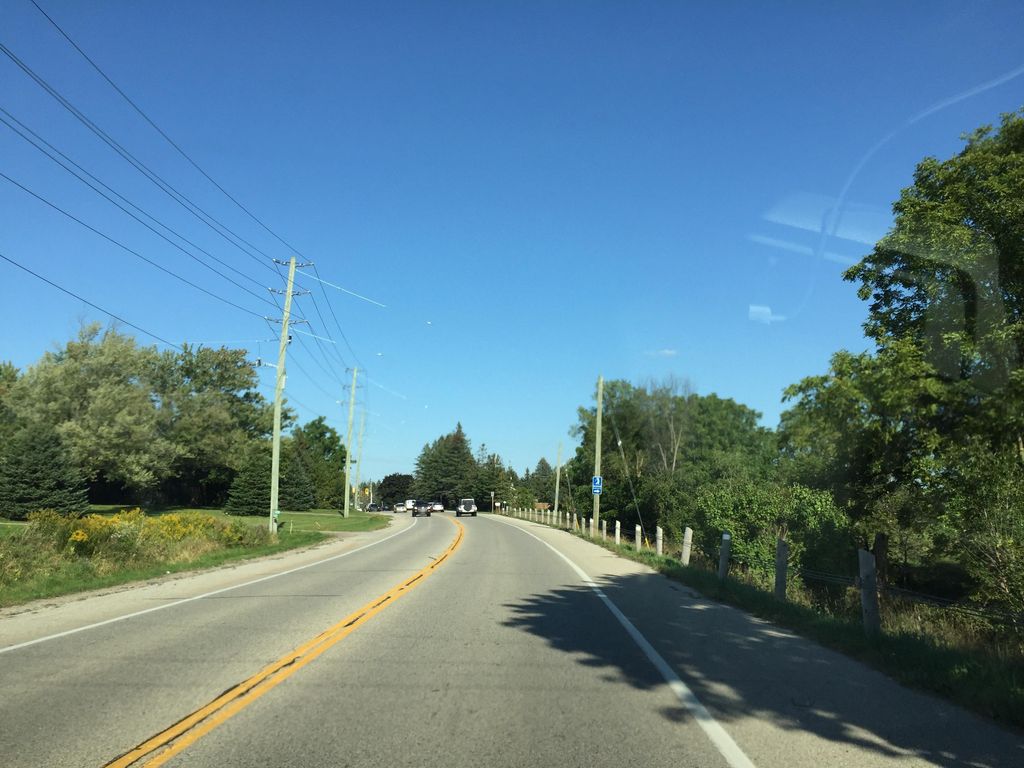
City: kitchener-waterloo